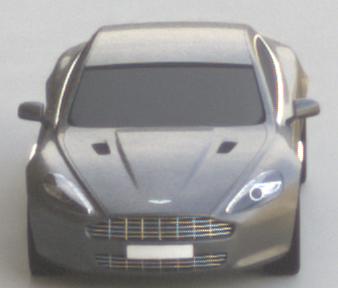
Make: Aston Martin
Model: Rapide
Detailed model: Rapide
Model produced from: 2010/03
Model produced until: 2013/07
Doors: 5
Color: gray
Road condition: dry road
Daytime: morning or afternoon
Contrast: medium contrast